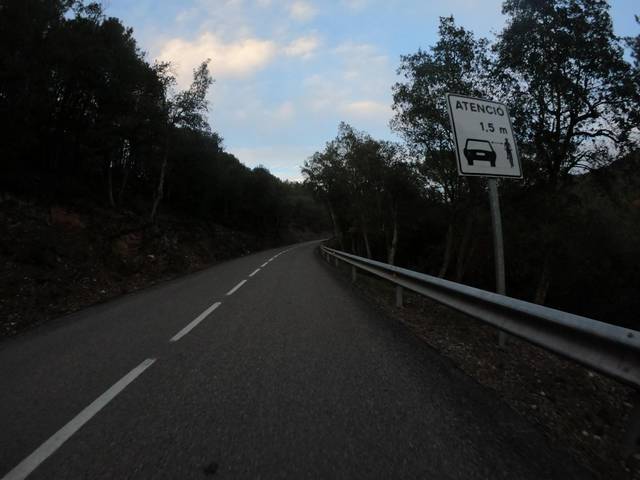
Region: Spain
Coordinates: 41.961, 2.85